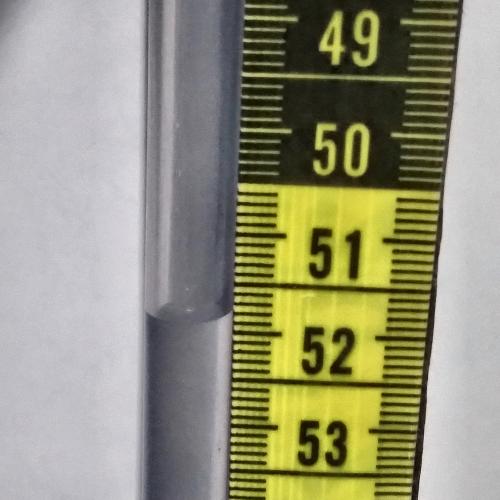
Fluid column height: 51.9 cm